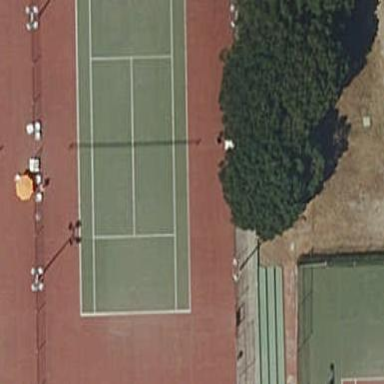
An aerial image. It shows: Tennis court on the leisure land pitch.